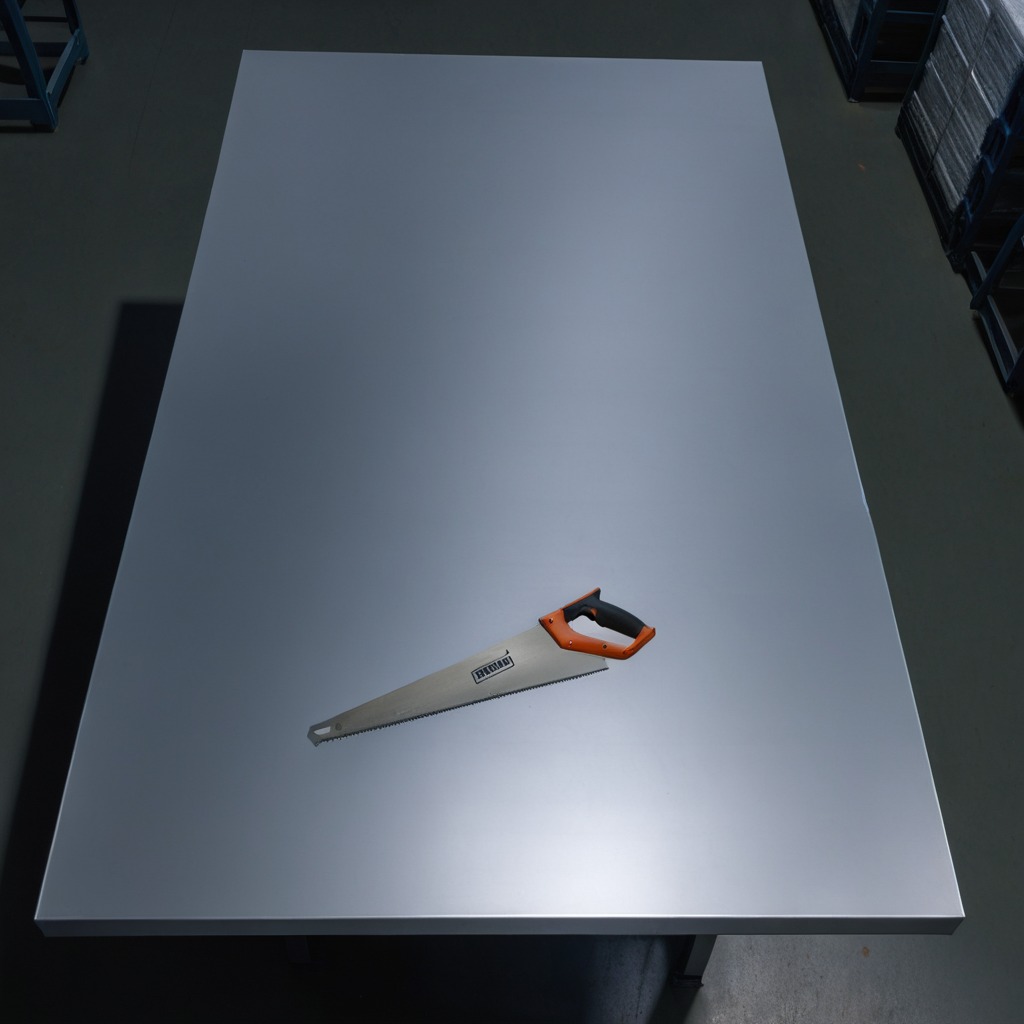
A metal saw lies on the tabletop in the basement in the evening.